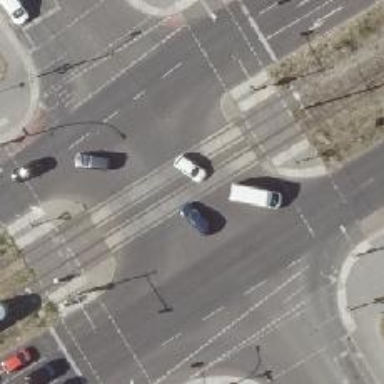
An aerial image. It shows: Tram level crossing on the railway.